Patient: sex F, age 58
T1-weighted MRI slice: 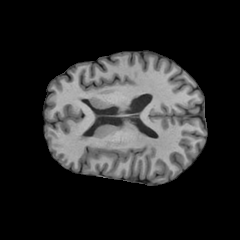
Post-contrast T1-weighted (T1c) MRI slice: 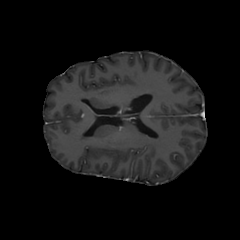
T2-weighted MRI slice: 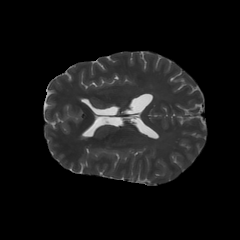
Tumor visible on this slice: no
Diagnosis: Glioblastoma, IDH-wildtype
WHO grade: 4